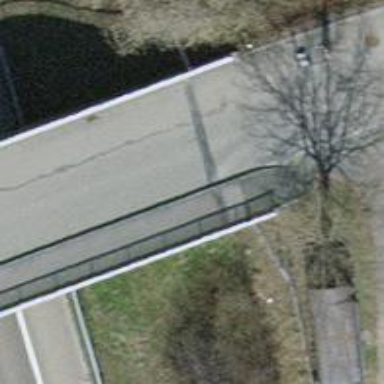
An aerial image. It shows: Unclassified road with paved surface crossing bridge.